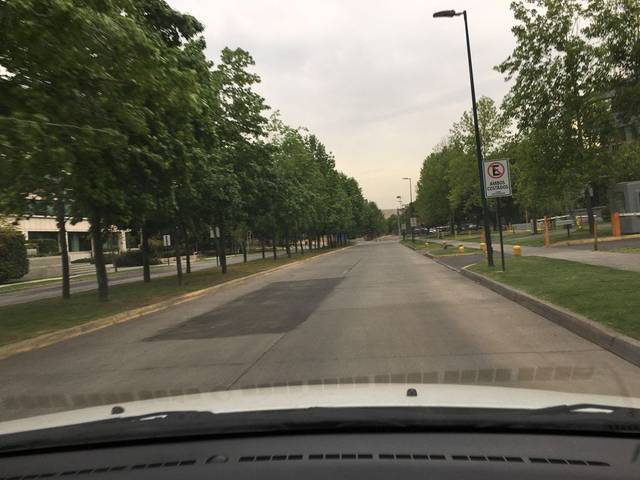
Region: Chile
Coordinates: -33.393, -70.615